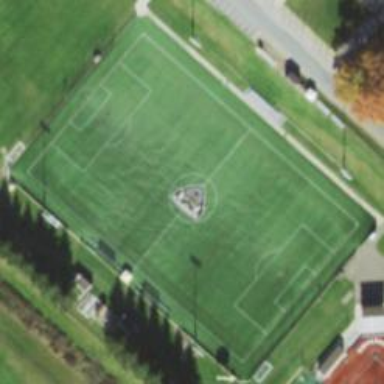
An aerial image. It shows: Pitch with artificial turf used for lacrosse and football sports.